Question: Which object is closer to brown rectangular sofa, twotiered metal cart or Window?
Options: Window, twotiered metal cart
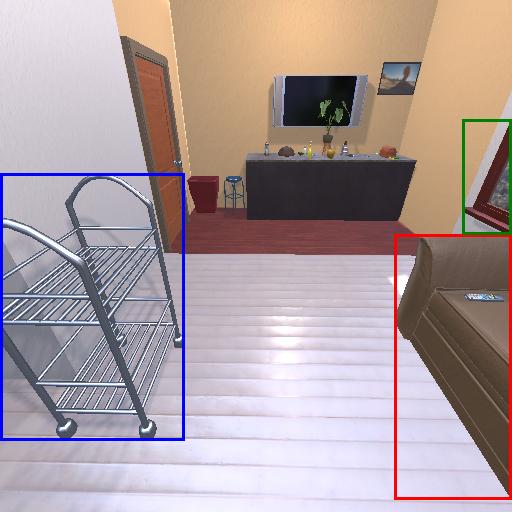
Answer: Window